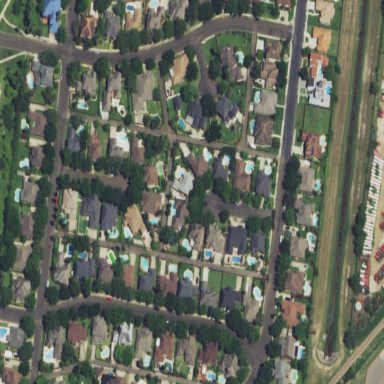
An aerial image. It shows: Residential area within neighborhood.